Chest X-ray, AP view. Patient: 56 years old, sex F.
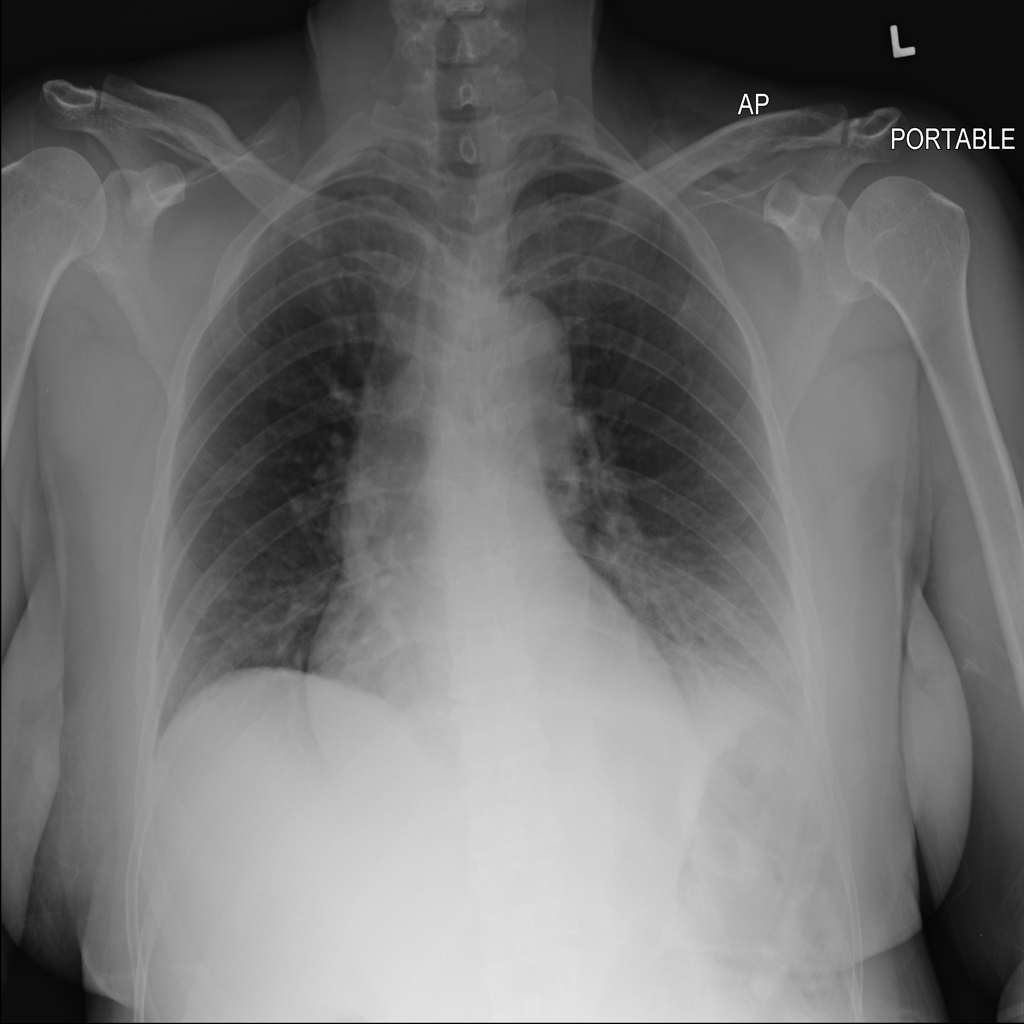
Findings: Atelectasis, Infiltration